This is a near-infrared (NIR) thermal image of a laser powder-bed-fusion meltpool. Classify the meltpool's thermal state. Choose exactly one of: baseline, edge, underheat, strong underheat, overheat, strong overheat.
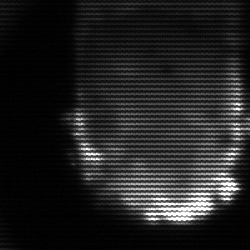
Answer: baseline